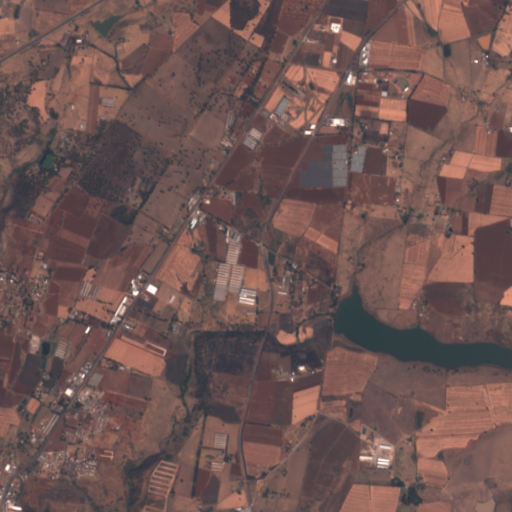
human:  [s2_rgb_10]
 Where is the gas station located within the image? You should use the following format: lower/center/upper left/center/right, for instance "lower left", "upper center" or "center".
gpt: The gas station is located in the lower left of the image.
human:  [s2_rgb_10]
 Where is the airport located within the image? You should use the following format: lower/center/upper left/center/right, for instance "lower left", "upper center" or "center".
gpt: There is no airport in the image.